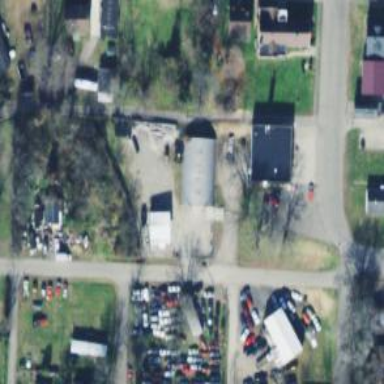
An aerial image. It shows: Garage.